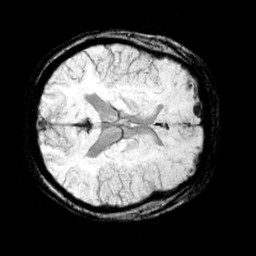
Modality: minIP
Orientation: axial
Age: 12
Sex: female
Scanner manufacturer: siemens
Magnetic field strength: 3 T
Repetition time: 0.027 s
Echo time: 0.02 s